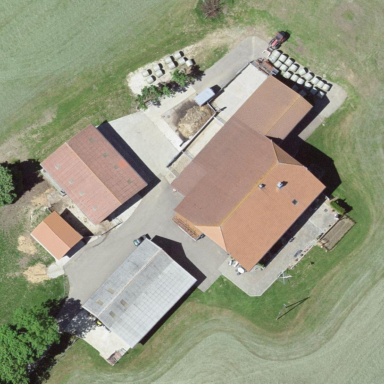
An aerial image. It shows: Farmyard area.